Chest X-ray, PA view. Patient: 50 years old, sex M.
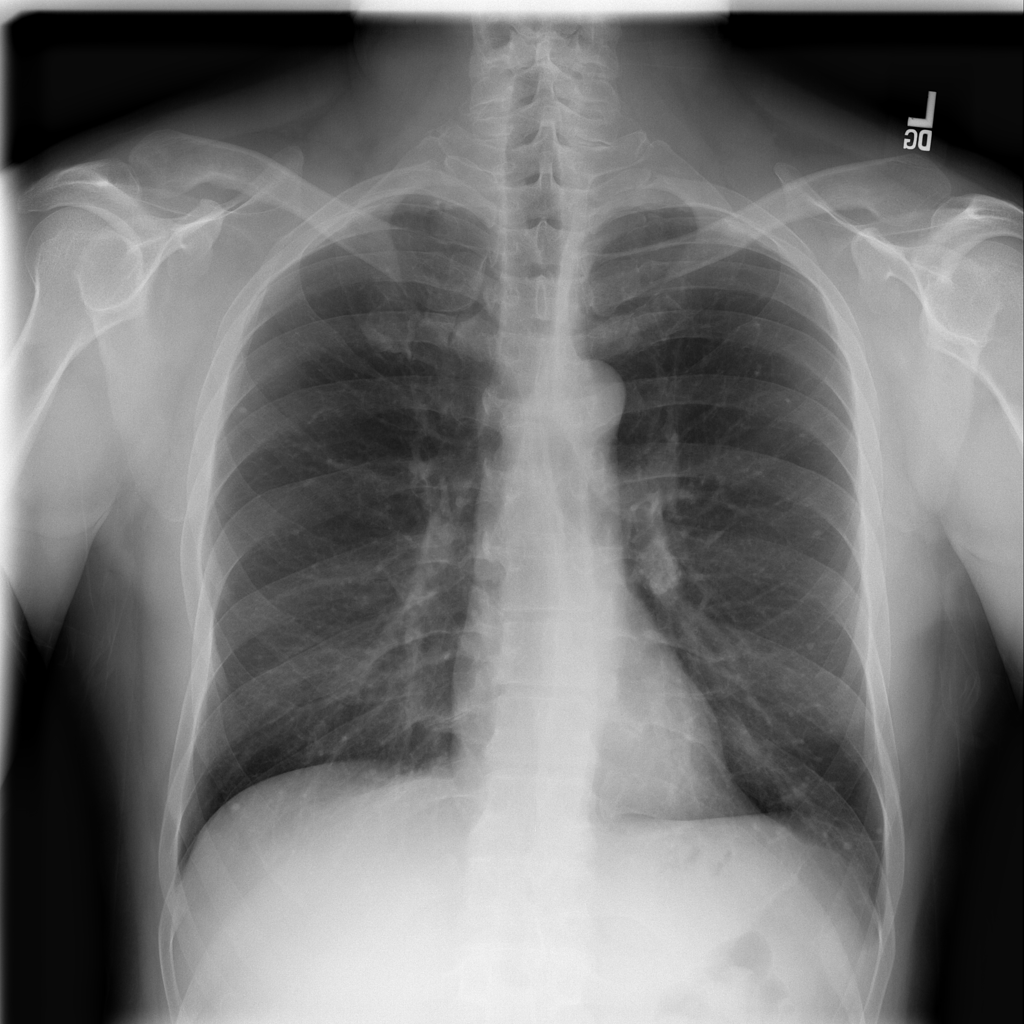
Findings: No Finding